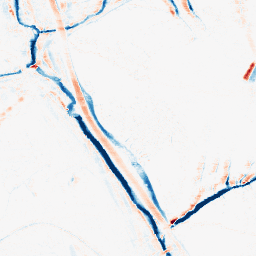
Category: morphological
Decomposition family: morphological_ellipse
Decomposition parameters: operation: average
width: 5
height: 10
Upsampling method: sinc_hamming
Upsampling parameters: scale: 2
kernel_size: 16
Upsampling scale: 2